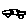
Label: car